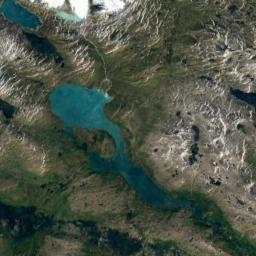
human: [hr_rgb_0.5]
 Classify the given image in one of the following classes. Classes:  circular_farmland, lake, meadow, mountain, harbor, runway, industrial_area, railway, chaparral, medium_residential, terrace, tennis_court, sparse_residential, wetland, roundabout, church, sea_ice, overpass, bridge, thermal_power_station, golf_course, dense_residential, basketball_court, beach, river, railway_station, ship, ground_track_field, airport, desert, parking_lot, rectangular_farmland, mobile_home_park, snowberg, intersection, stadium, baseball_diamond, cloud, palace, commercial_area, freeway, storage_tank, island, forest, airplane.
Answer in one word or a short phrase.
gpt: lake